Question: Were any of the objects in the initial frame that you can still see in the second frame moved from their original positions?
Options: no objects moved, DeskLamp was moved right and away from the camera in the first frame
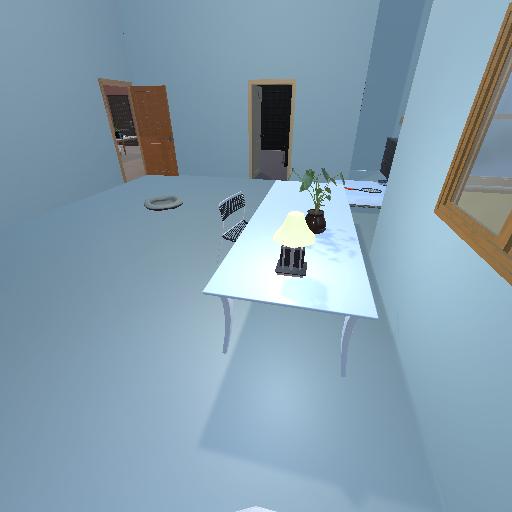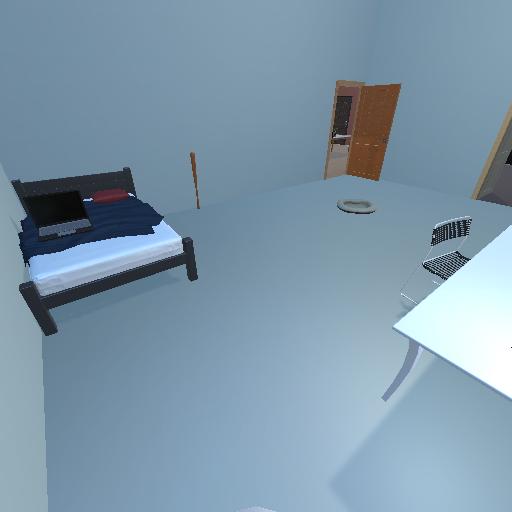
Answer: no objects moved